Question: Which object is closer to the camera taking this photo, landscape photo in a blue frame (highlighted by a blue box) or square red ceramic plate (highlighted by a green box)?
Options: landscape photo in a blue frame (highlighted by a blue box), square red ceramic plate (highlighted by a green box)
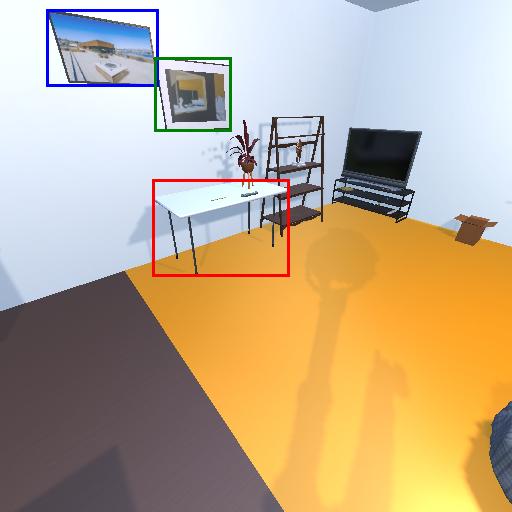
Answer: landscape photo in a blue frame (highlighted by a blue box)